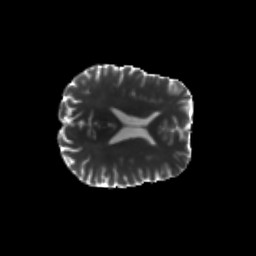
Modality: T2w
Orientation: axial
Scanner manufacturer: siemens
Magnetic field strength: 3 T
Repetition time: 8.8 s
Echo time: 0.085 s